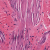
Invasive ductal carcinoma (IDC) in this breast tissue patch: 0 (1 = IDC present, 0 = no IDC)